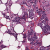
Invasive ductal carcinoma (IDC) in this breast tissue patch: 1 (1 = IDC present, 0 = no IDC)